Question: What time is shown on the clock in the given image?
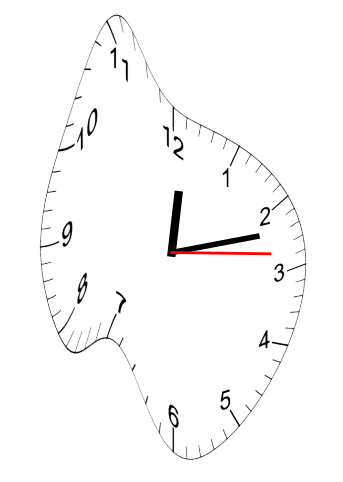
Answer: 12:12:14